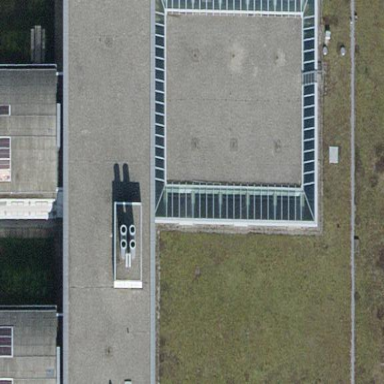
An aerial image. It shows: Flat-roofed university building with white exterior.